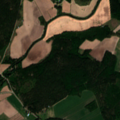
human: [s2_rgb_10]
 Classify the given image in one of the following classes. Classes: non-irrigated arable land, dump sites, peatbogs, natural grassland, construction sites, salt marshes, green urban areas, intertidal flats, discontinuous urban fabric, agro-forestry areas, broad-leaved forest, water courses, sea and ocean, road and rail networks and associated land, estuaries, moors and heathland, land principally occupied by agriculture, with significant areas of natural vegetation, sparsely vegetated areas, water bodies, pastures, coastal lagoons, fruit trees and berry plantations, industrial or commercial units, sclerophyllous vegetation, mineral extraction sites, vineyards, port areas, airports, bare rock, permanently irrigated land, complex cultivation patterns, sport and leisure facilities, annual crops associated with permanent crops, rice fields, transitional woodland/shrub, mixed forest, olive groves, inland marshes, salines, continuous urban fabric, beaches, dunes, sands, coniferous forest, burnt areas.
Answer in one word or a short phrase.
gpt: land principally occupied by agriculture, with significant areas of natural vegetation, coniferous forest